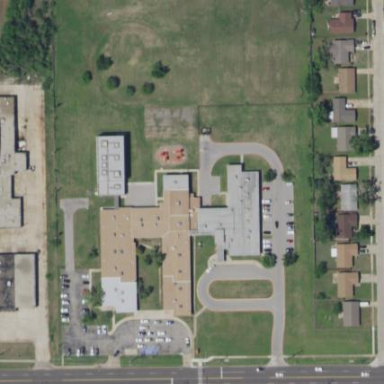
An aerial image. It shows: School building.